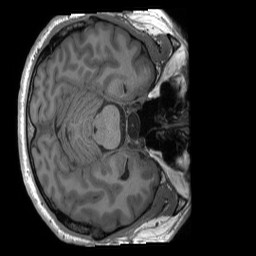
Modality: T1w
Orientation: axial
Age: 49
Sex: male
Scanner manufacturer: siemens
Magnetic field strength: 3 T
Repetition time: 2.4 s
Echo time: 0.00224 s